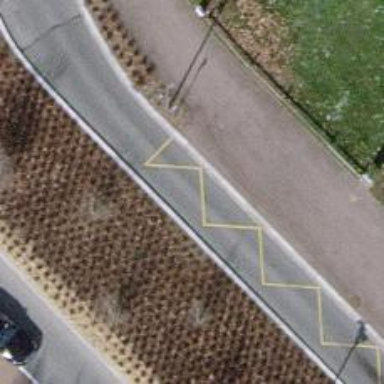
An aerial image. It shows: Bus stop with designated stop position for public transport.